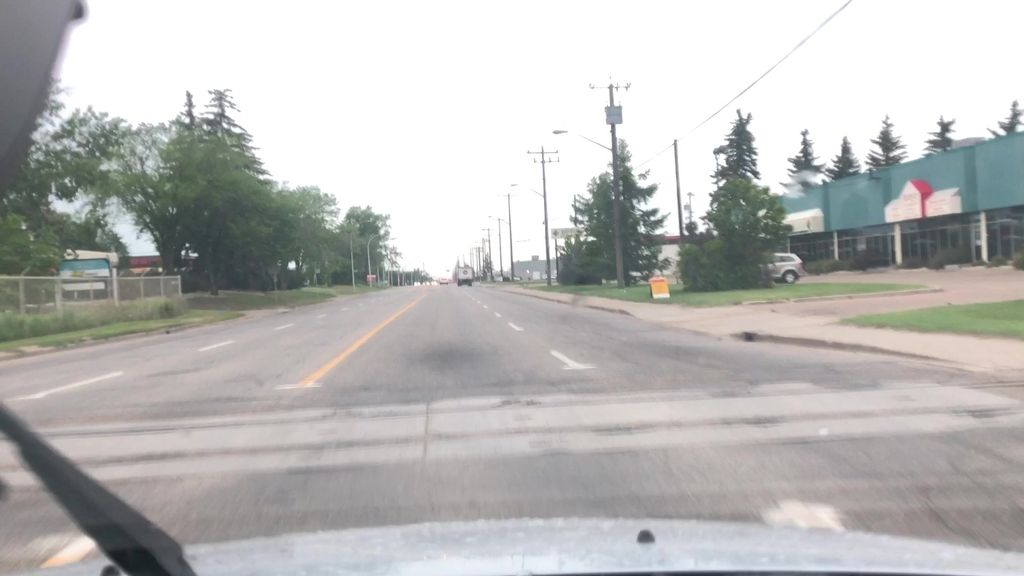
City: edmonton